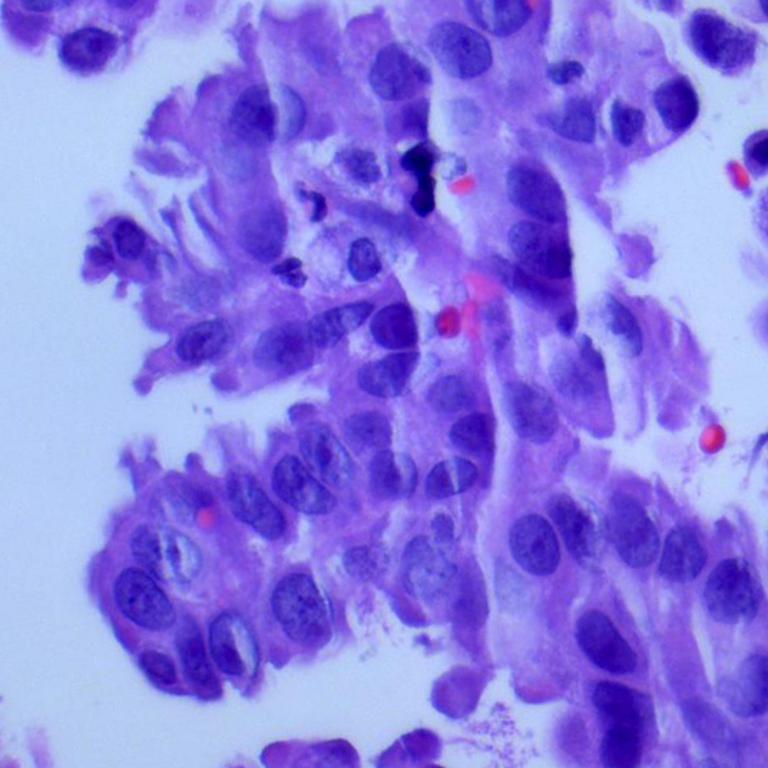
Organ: lung
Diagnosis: adenocarcinomas